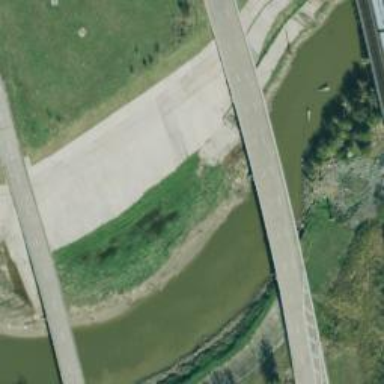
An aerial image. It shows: Bridge.